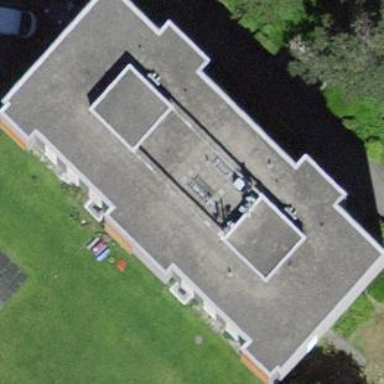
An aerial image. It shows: Building with apartments and flat roof.